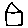
Label: house